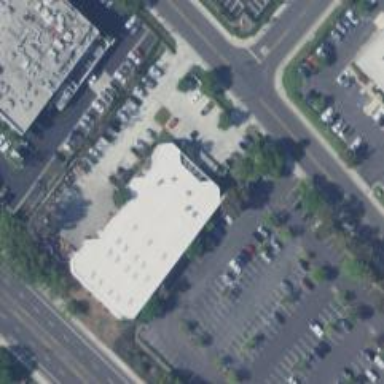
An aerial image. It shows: Commercial building.